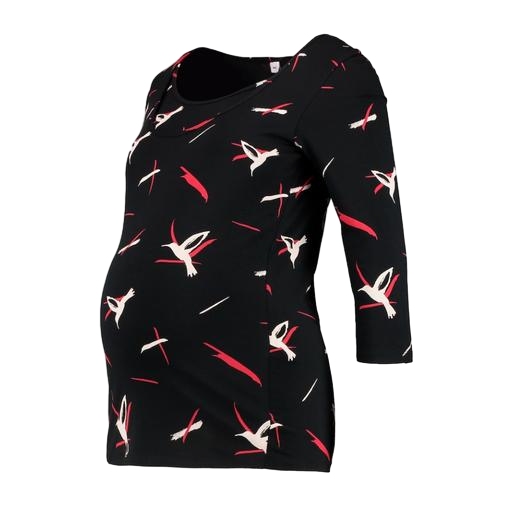
black maternity red, red printed three-quarter sleeve, red claire maternity tunic, white background